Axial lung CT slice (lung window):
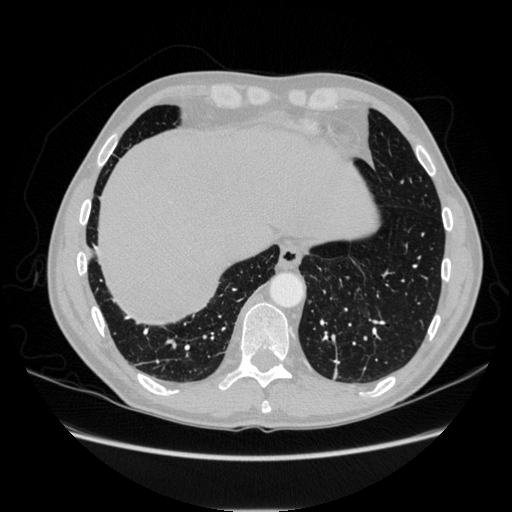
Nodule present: yes
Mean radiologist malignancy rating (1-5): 2